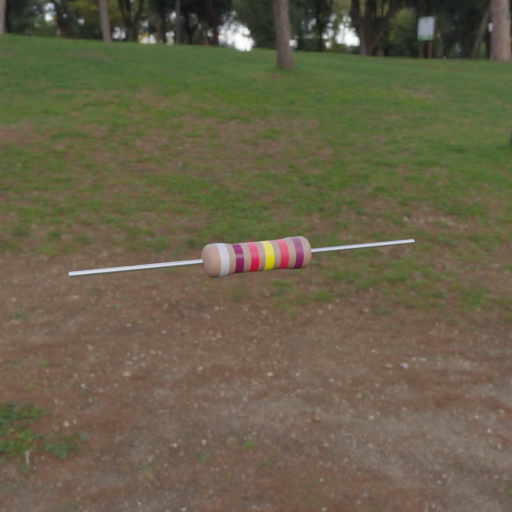
Resistor colour bands (in order): silver, brown, red, yellow, red, brown